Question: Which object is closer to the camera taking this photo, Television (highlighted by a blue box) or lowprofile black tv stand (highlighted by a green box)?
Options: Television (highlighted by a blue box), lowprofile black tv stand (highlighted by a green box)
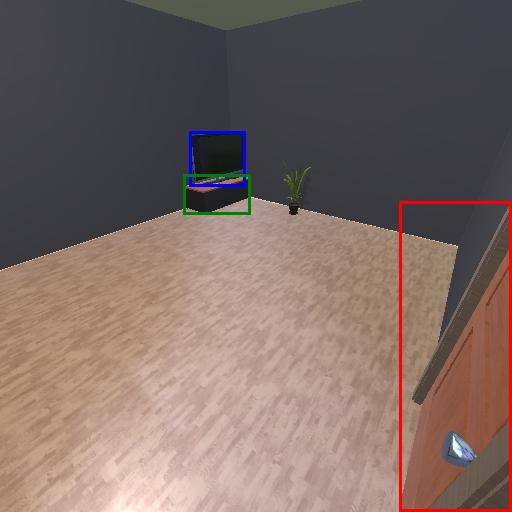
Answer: Television (highlighted by a blue box)